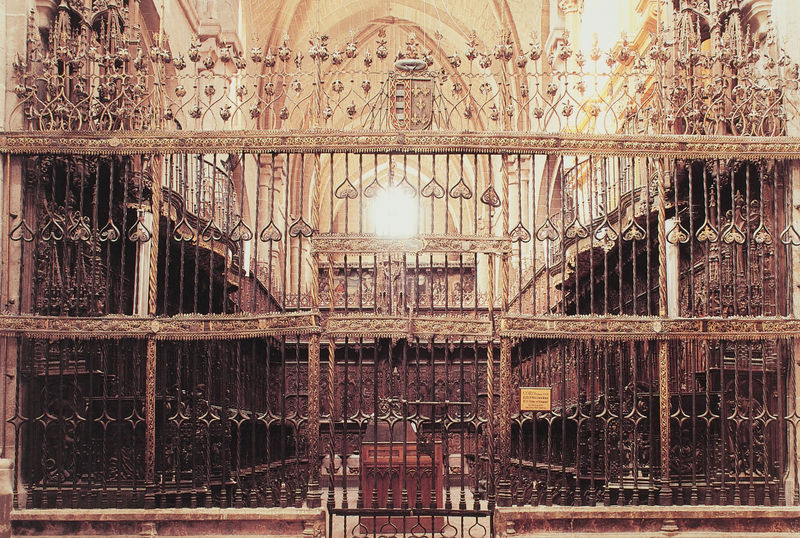
Titel: Gitter vor dem Chor der Kathedrale von Zamora (Santa Iglesia)
Künstler: Francisco de Salamanca
Institution: Zamora, S. Iglesia
Schlagwörter: fenster, holz, licht, stuhl, zaun, ornament, innenraum, gitter, kirche, gold, gotik, verzierung, tor, foto, eingang, eisen, schild, schmiedeeisen, gewölbe, dom, pracht, altar, wappen, lettner, orgel, chor, prunk, stahl, gothisch, absperrung, chorgestühl, sonnee, hinweisschild, schiild